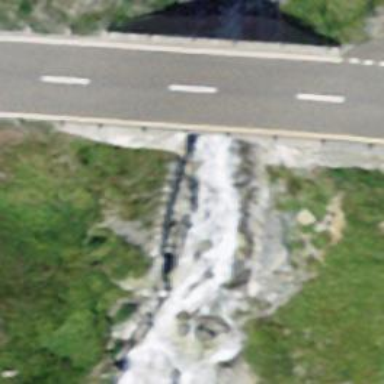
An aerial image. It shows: Beautiful waterfall.